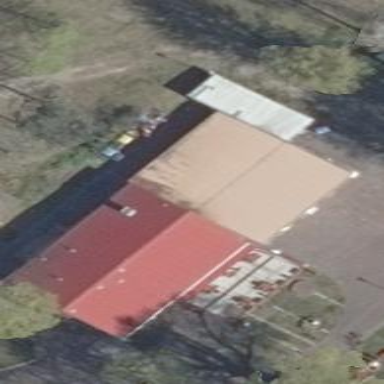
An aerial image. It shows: Commercial restaurant with gabled red roof. The building itself is yellow in color.